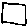
Label: square